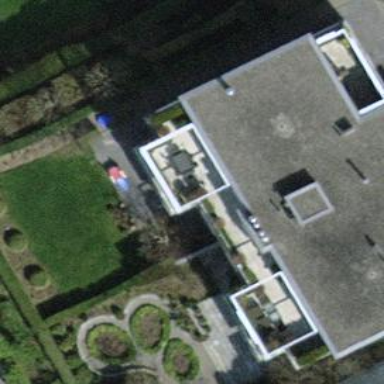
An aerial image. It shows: Balcony as part of building.